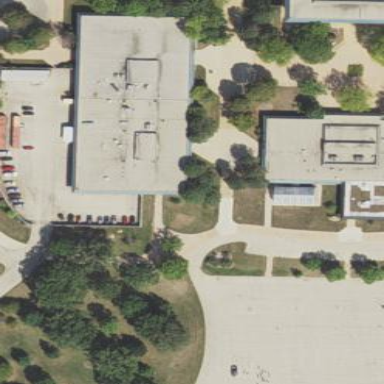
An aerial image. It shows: College building.